Field crop: tomato
Growth stage: 2
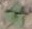
Species: solanum